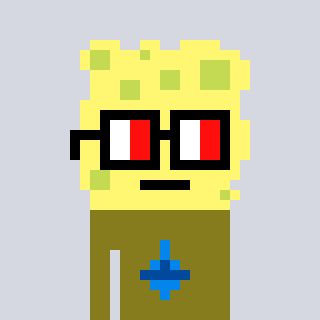
a pixel art character with square glasses with black frames and red eyes, a sponge-shaped head and a gunk-colored body on a cool background